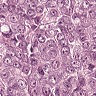
Metastatic tissue present: yes